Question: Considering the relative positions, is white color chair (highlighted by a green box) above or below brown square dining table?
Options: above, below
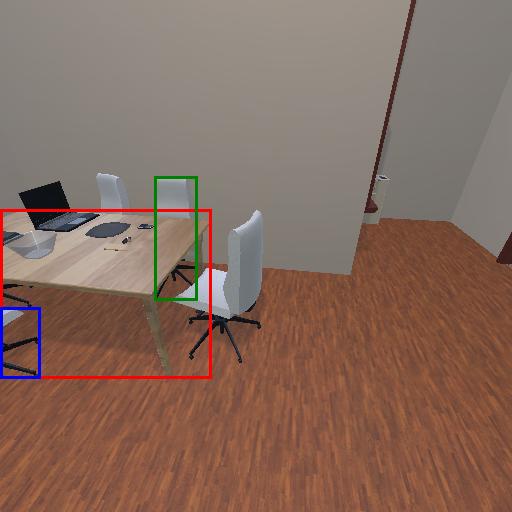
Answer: above